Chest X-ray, PA view. Patient: 66 years old, sex F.
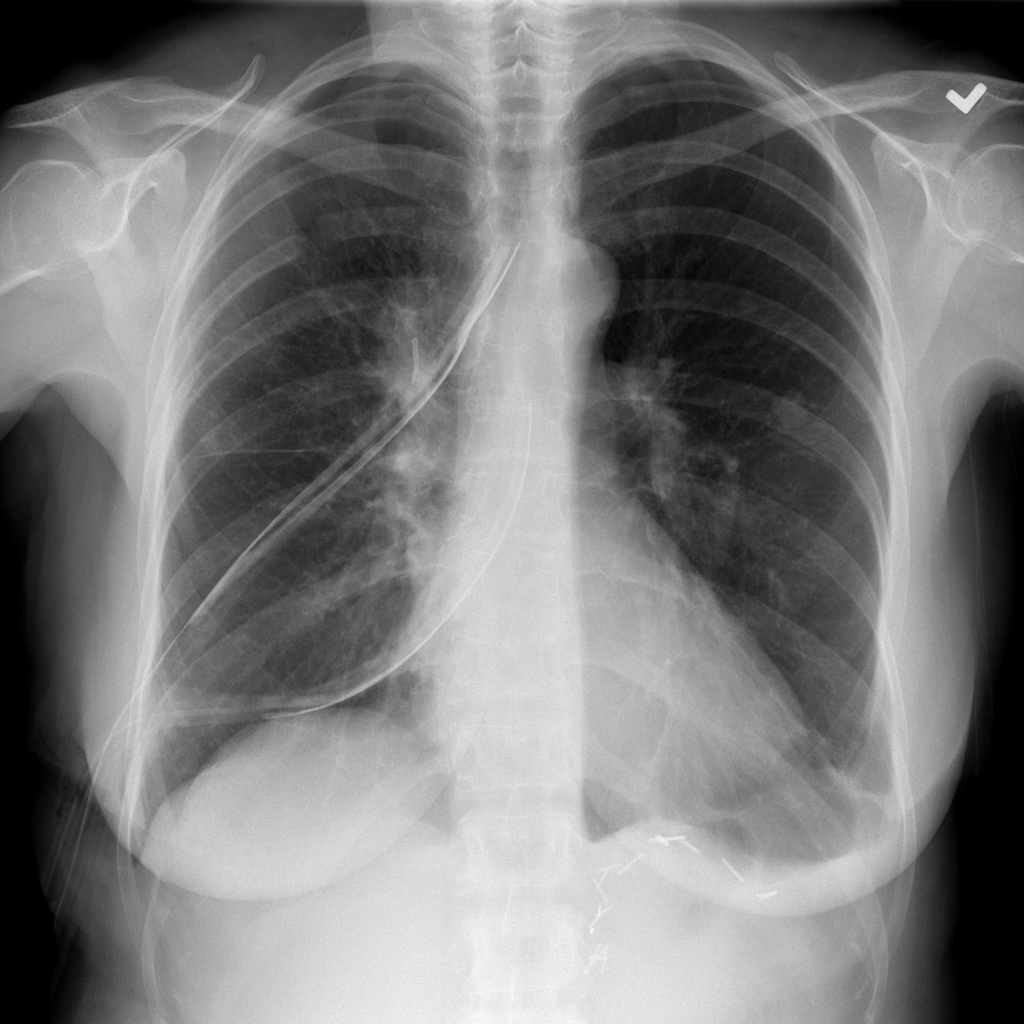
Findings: Pneumothorax